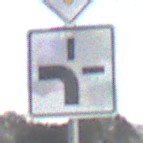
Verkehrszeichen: VerlaufVorfahrtsstrasse1
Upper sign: Vorfahrtsstrasse
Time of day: SunriseSunset
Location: Outdoor (Nature)
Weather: Clear
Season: Winter
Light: Natural